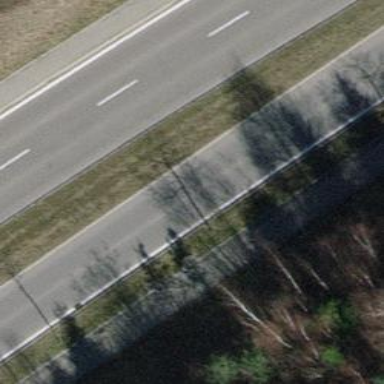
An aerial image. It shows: Asphalt cycleway.